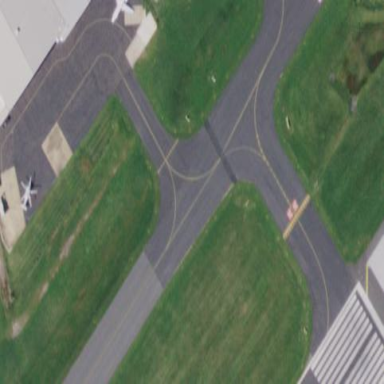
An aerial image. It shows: Apron at the airport.